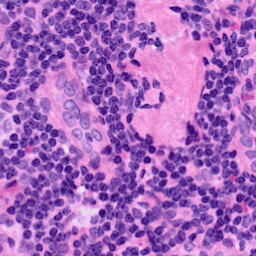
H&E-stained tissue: LymphNode